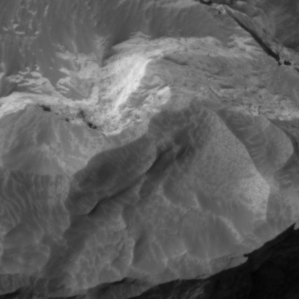
Label: non_frost